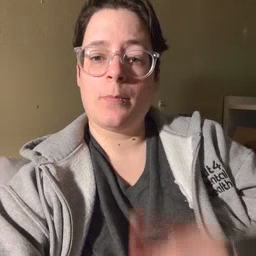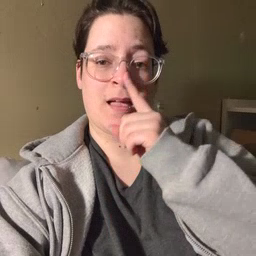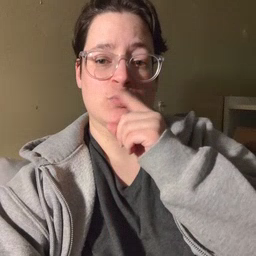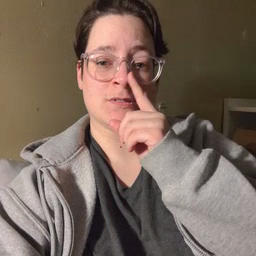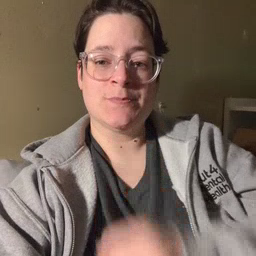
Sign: mouse